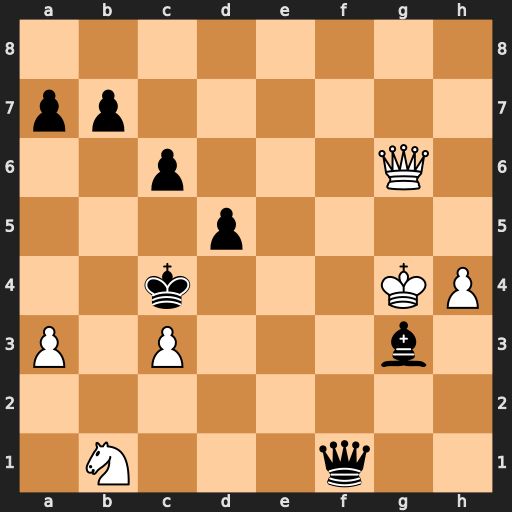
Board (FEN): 8/pp6/2p3Q1/3p4/2k3KP/P1P3b1/8/1N3q2
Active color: w
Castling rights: -
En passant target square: -
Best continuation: Nd2+ Kxc3 Nxf1